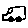
Label: car